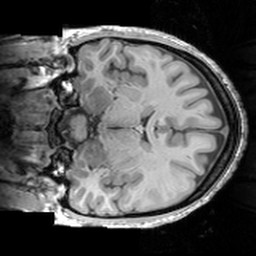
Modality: T1w
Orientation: coronal
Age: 31
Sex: female
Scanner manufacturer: siemens
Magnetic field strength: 3 T
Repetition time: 1.63 s
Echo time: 0.00311 s